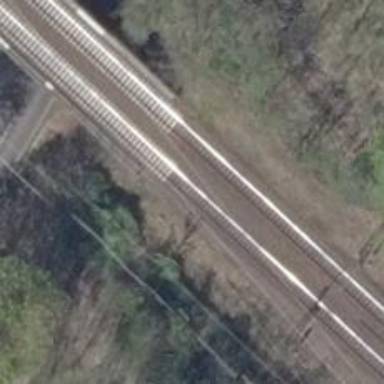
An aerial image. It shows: Bridge over railway with electrified contact lines.